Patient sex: M
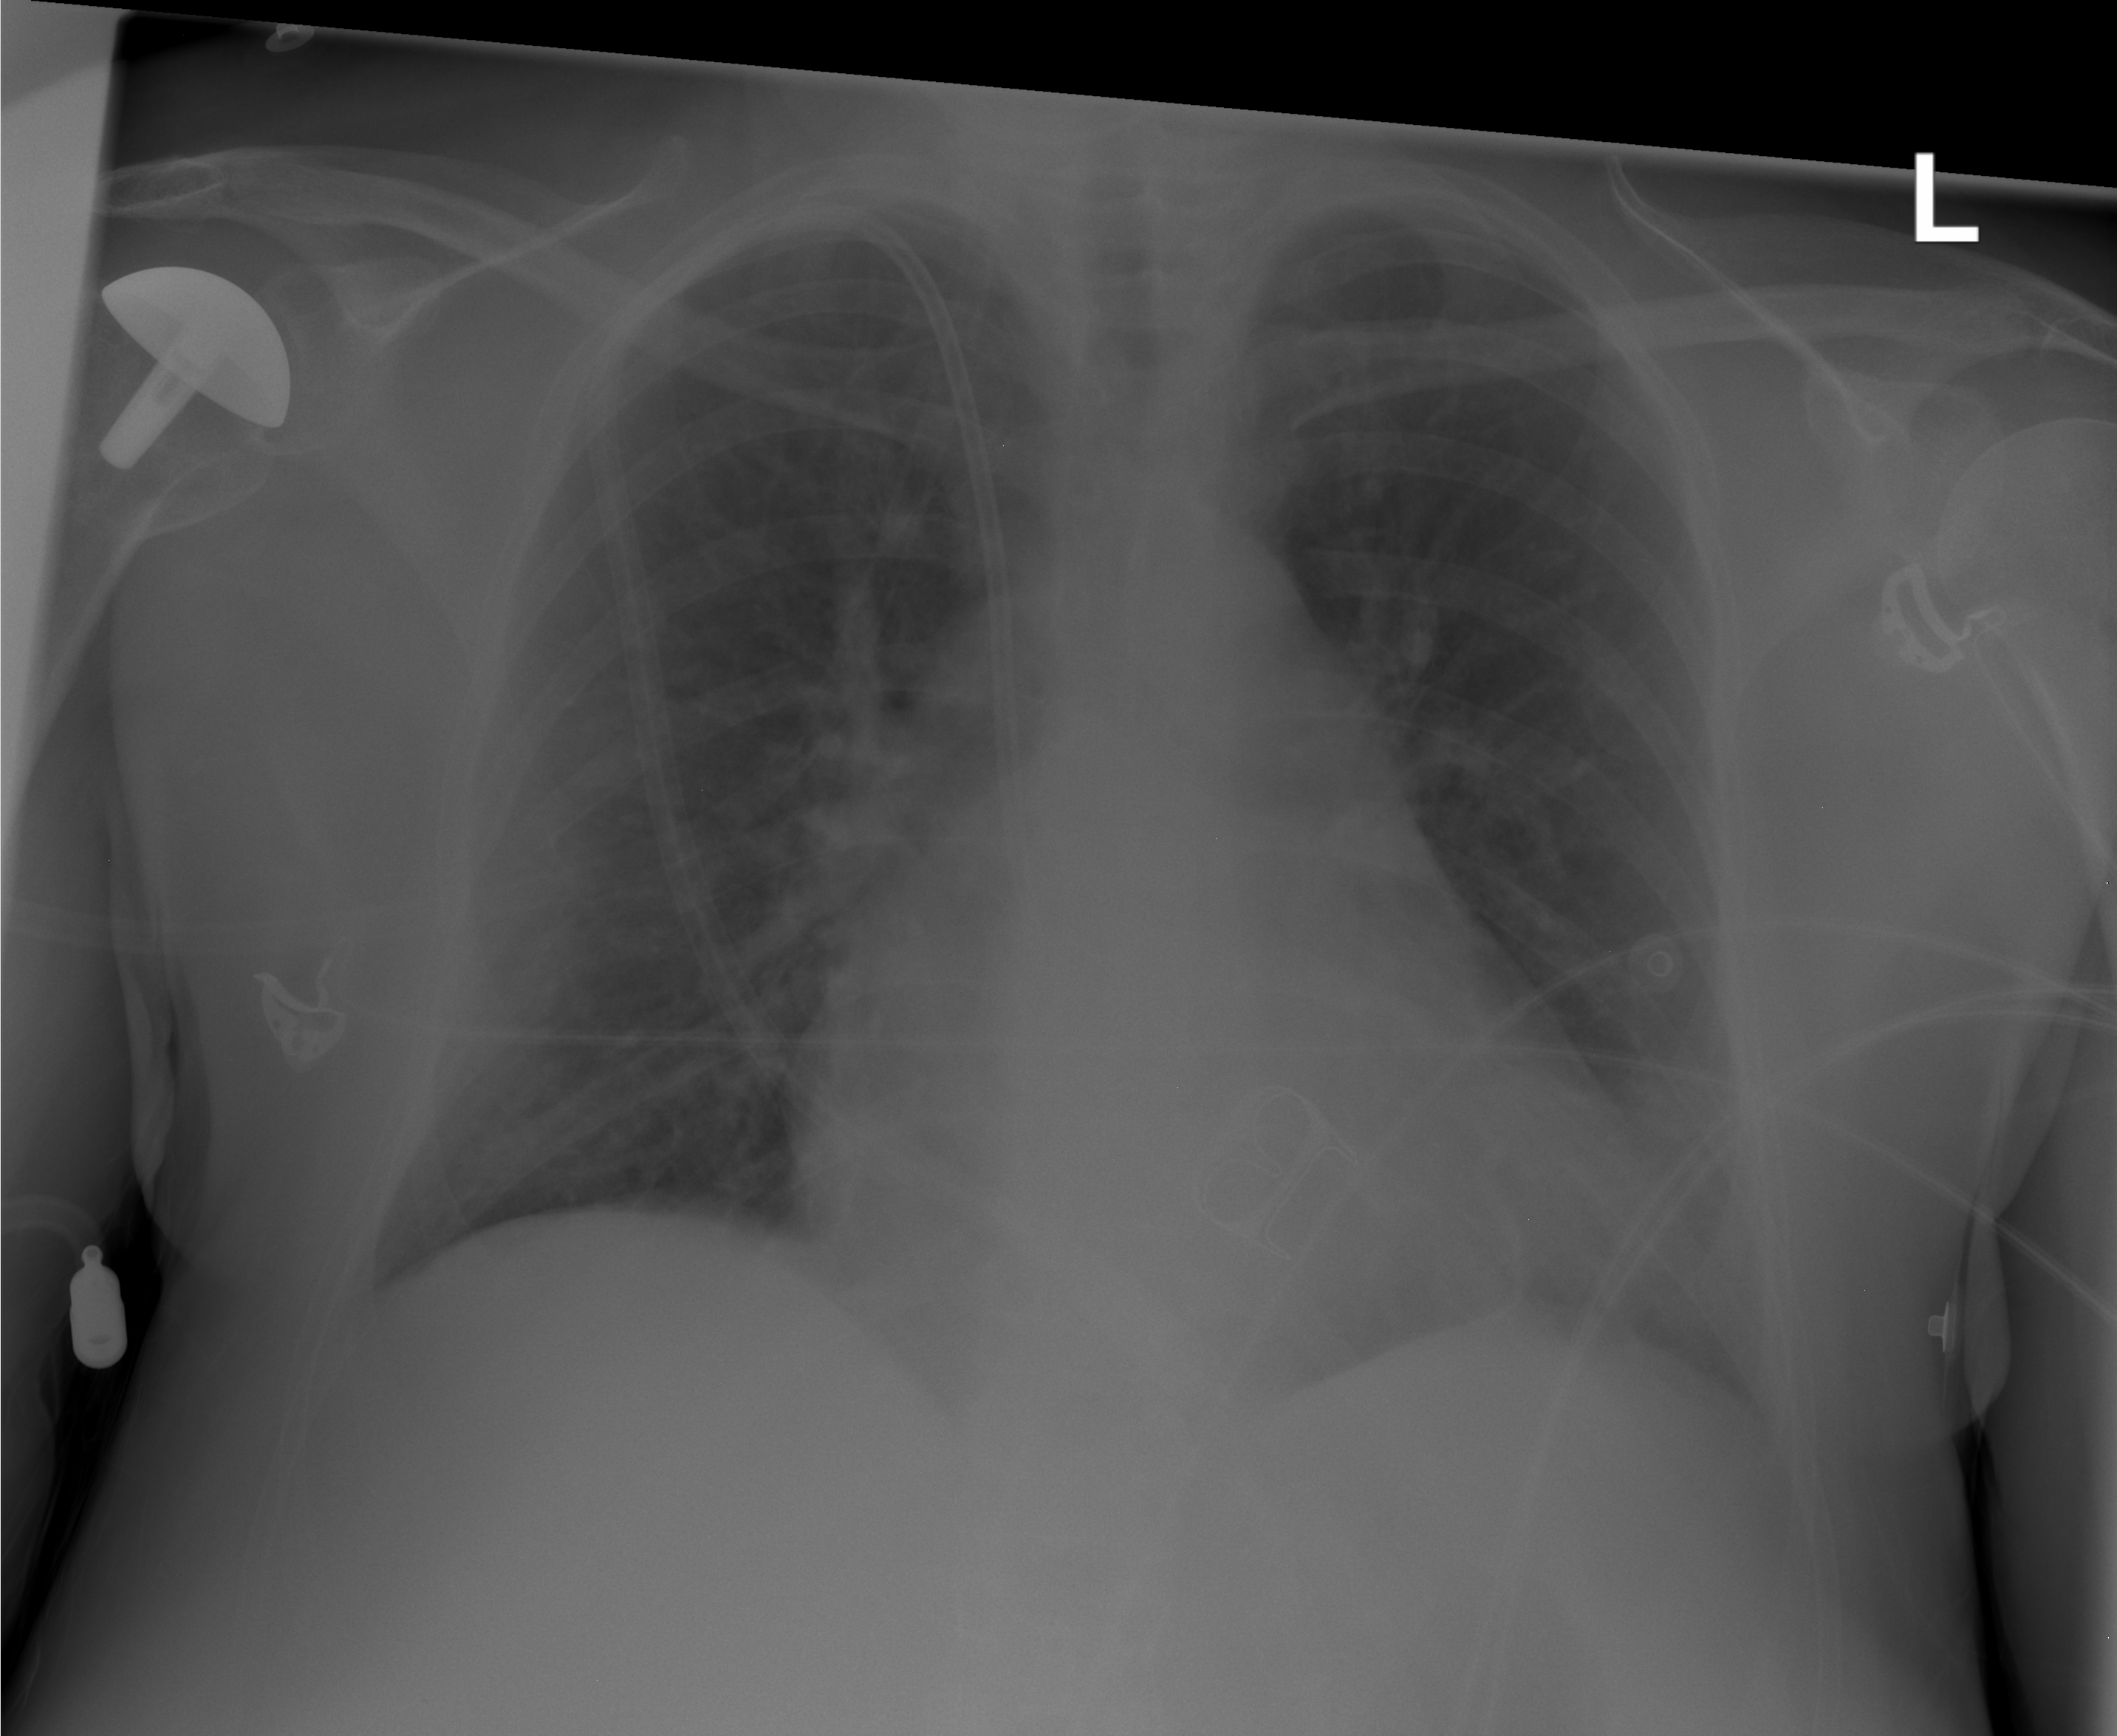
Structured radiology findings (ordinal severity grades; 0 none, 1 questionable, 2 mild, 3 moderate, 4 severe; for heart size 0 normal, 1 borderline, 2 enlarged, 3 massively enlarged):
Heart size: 3
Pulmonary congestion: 2
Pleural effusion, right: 0
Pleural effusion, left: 0
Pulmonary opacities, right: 2
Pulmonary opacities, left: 2
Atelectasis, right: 2
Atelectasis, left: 0